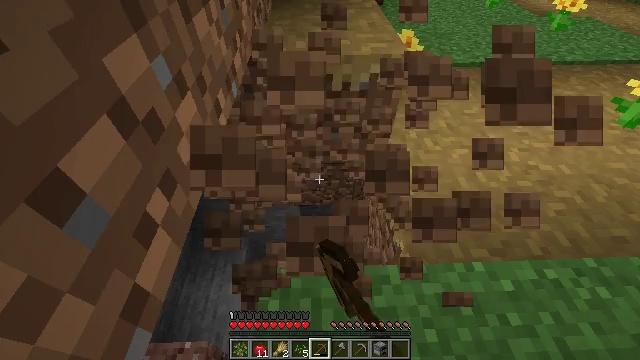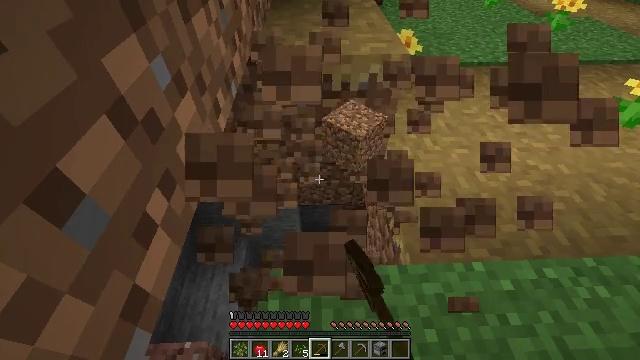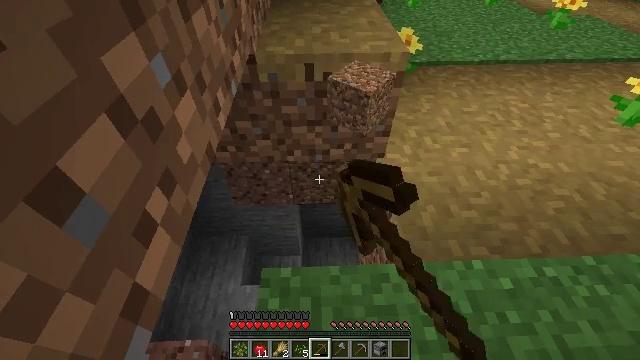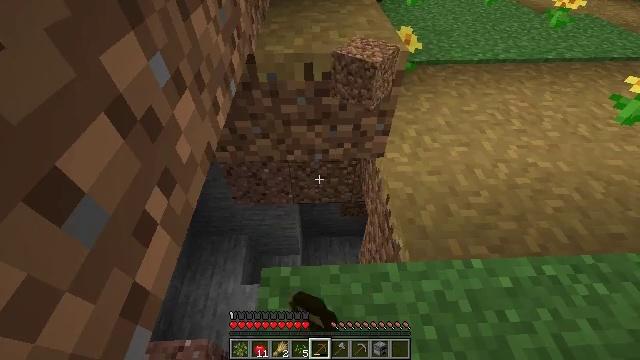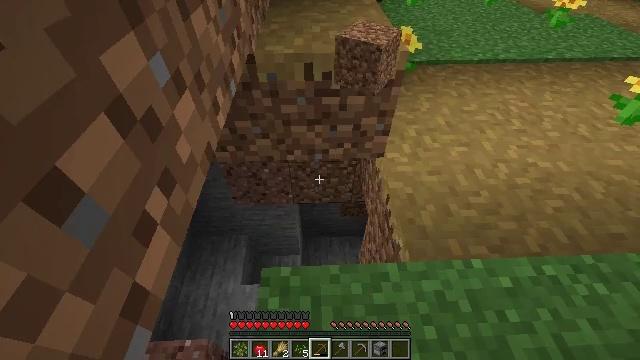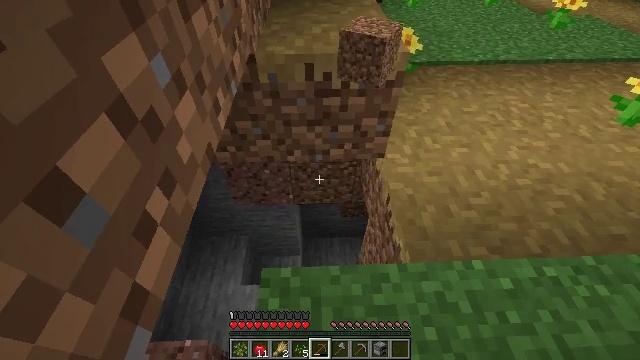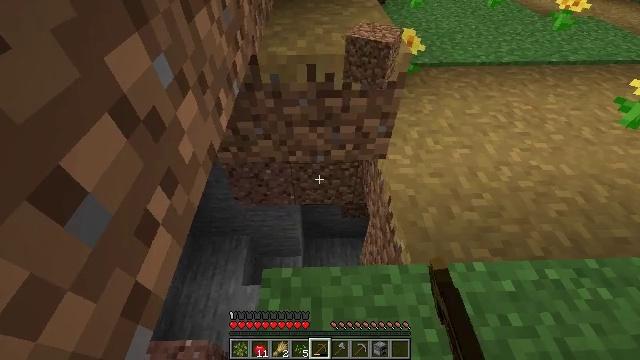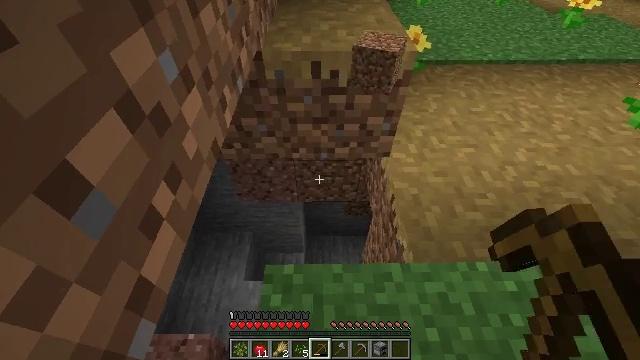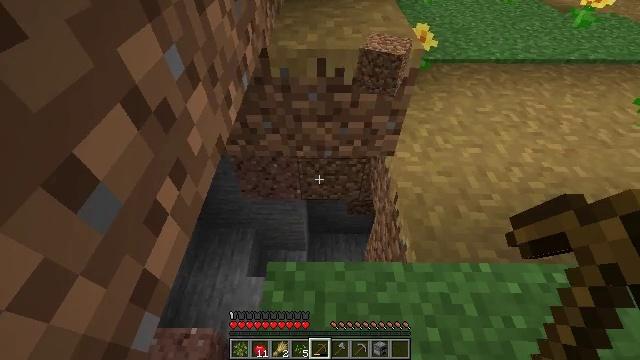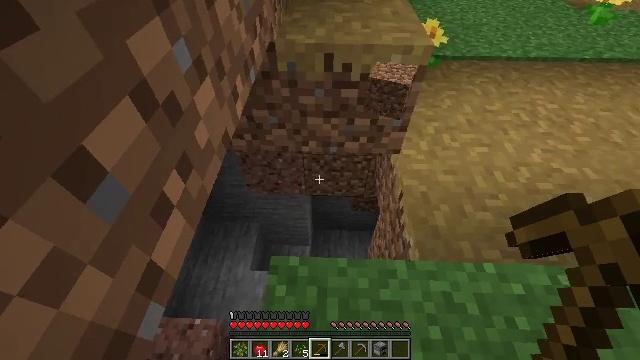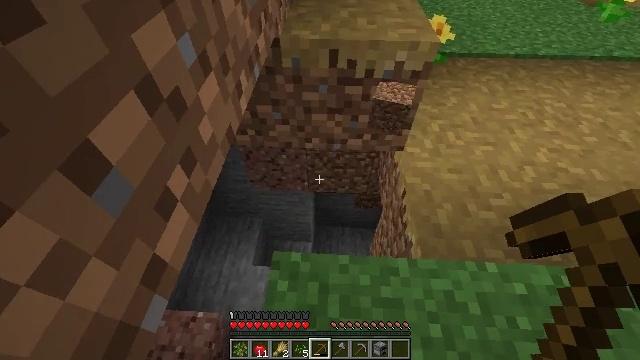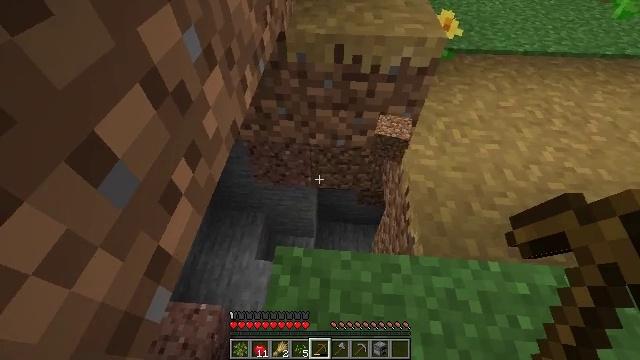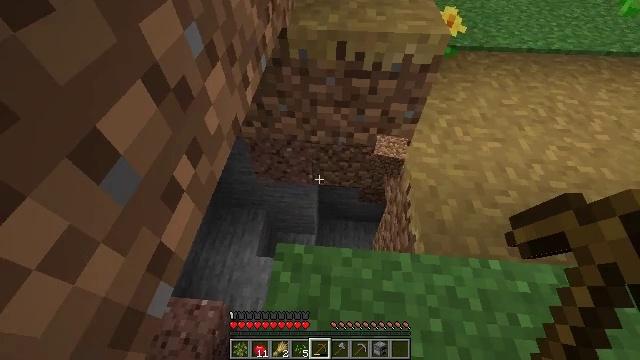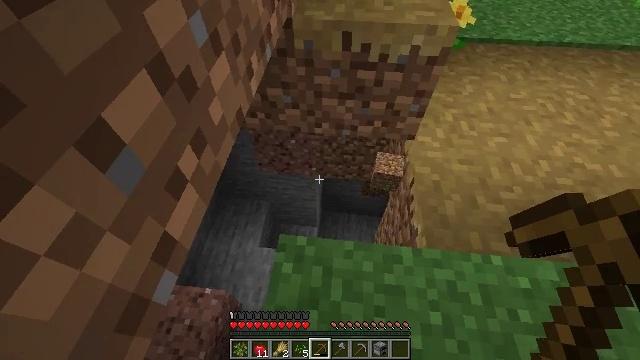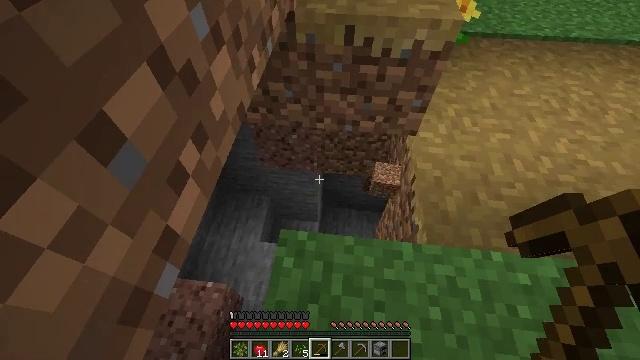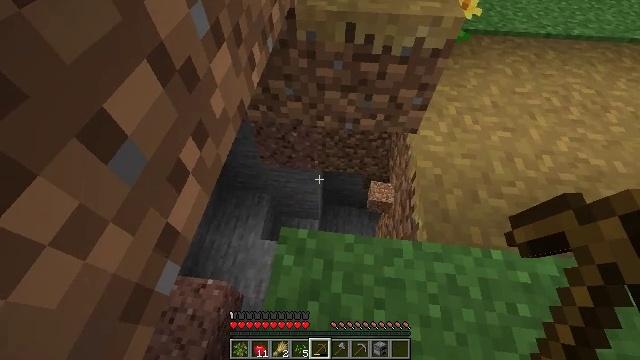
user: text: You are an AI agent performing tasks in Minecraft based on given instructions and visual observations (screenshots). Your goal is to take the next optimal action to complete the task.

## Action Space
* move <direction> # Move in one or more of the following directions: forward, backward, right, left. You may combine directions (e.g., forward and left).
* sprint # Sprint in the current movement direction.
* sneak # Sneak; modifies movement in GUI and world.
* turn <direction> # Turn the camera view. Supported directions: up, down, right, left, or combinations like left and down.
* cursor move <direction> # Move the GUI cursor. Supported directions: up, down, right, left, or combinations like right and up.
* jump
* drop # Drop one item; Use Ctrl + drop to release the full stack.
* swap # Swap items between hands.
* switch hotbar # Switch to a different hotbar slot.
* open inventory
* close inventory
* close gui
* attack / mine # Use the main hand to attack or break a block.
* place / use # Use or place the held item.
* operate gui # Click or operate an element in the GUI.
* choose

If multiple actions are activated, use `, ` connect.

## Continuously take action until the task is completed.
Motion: motion action
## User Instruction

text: Gather oak leaves by attacking.
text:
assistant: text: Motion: attack / mine
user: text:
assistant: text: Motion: no_op
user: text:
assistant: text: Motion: no_op
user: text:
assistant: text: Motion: no_op
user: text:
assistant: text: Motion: no_op
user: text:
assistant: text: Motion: no_op
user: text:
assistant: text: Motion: turn left
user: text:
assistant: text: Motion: turn left
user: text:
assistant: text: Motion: turn left
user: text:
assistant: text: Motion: turn left
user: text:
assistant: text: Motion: turn left
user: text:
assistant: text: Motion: no_op
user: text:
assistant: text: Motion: turn left and down
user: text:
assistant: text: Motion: turn down
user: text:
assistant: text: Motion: no_op
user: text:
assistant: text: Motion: no_op
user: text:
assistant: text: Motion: no_op
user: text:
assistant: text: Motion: no_op
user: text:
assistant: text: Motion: no_op
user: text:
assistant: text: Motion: no_op
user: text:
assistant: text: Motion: no_op
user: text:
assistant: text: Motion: no_op
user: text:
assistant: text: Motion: no_op
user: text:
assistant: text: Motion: no_op
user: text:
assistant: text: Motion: no_op
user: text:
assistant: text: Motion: no_op
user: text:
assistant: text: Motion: no_op
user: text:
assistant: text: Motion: no_op
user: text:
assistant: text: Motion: no_op
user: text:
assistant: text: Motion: no_op